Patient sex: F
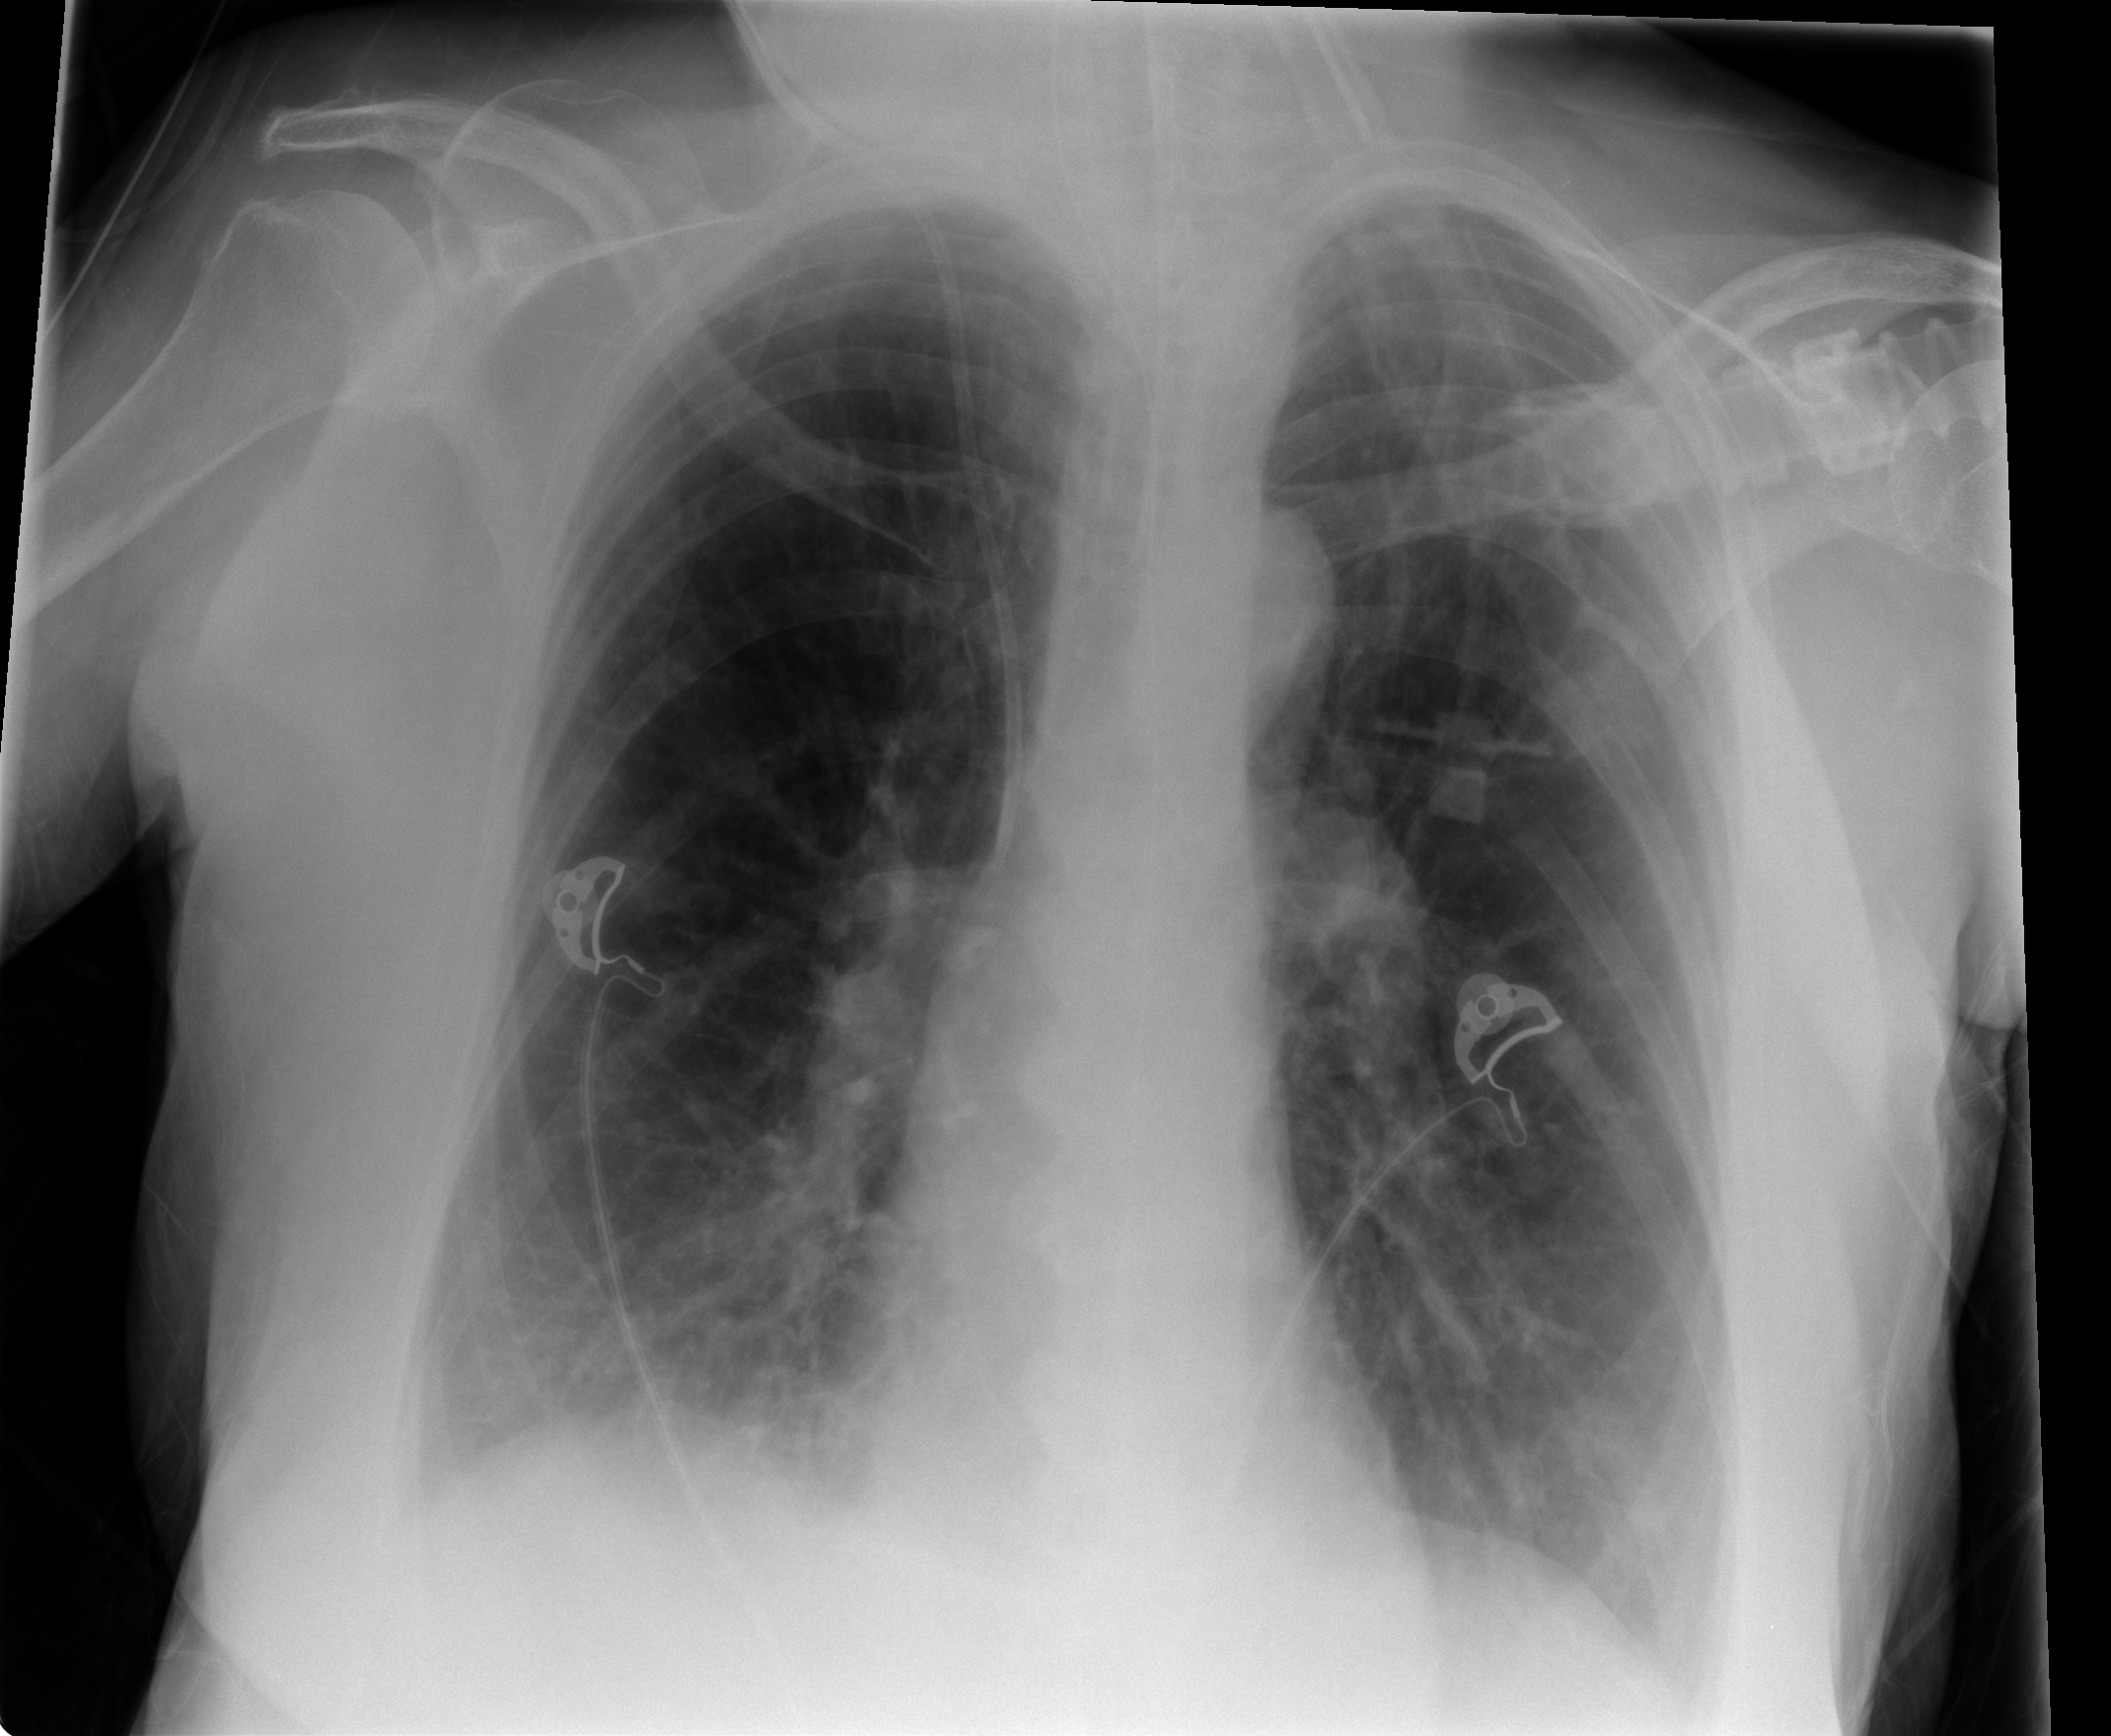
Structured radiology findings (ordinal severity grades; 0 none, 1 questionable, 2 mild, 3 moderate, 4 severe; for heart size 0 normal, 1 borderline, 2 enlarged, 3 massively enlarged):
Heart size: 0
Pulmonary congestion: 0
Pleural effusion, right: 1
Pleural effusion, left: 1
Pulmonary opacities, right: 0
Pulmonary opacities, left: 0
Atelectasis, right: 2
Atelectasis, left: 2